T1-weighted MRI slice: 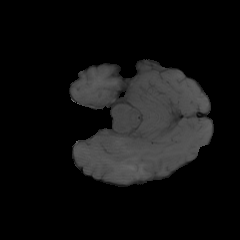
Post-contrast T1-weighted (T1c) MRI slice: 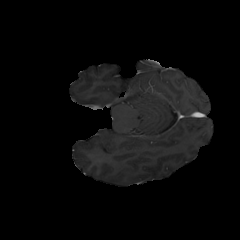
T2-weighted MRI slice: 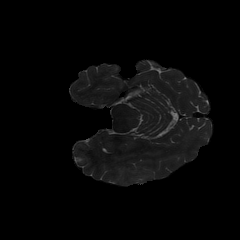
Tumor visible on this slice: no